Field crop: maize
Growth stage: 2
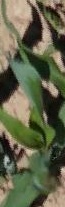
Species: maize